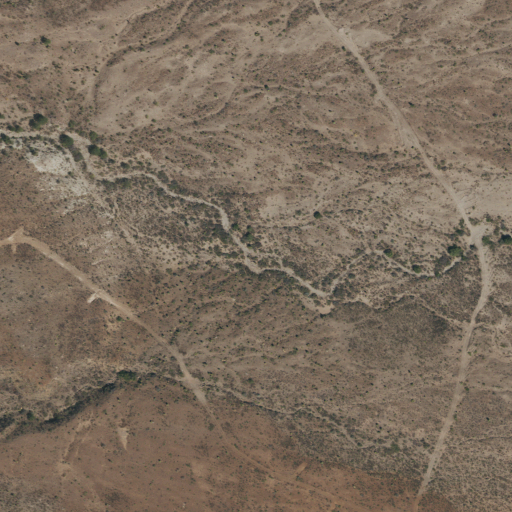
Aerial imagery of valley in Texas named Rough Canyon containing only shrub